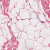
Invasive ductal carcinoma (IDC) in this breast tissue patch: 0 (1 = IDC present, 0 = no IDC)